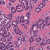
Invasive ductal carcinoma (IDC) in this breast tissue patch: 1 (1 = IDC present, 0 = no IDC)